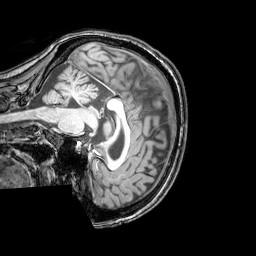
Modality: T1w
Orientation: sagittal
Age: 26
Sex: female
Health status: healthy
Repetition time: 0.081 s
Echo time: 0.037 s